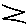
Label: zigzag